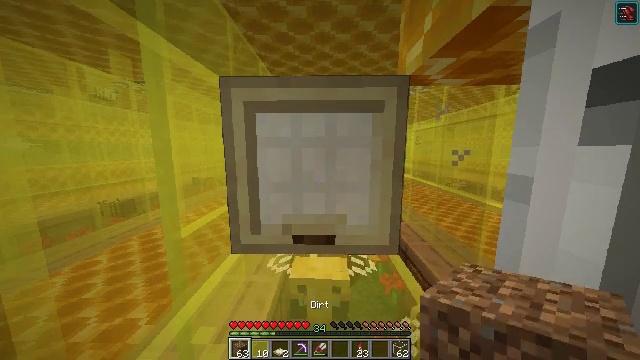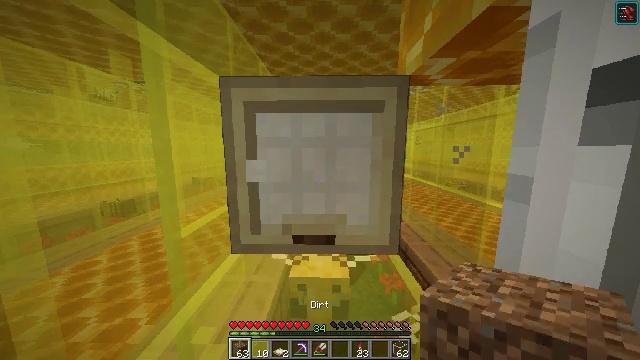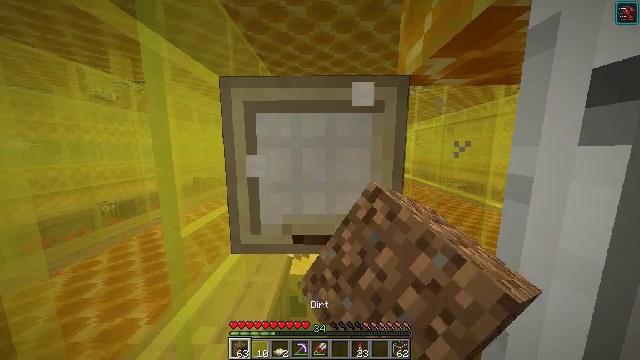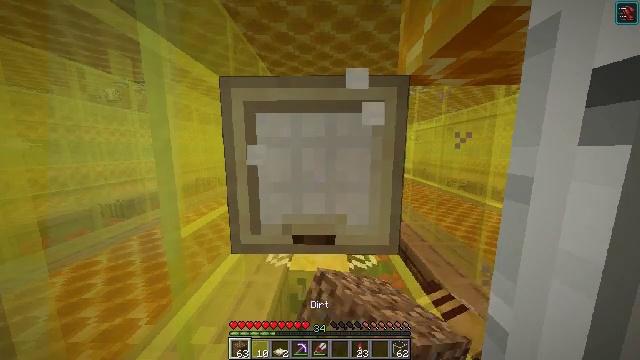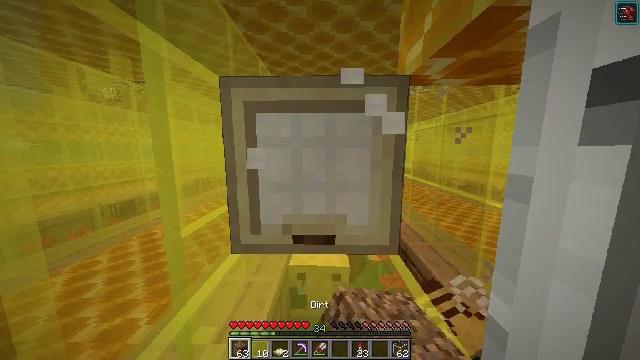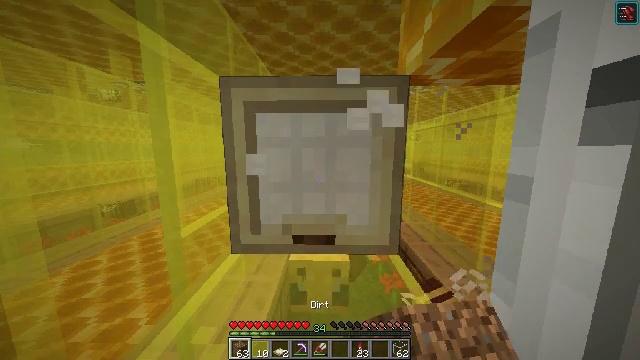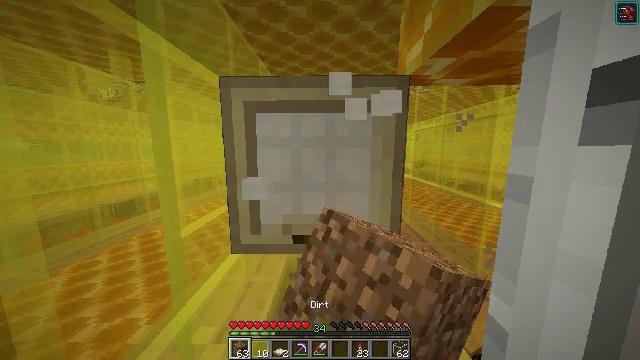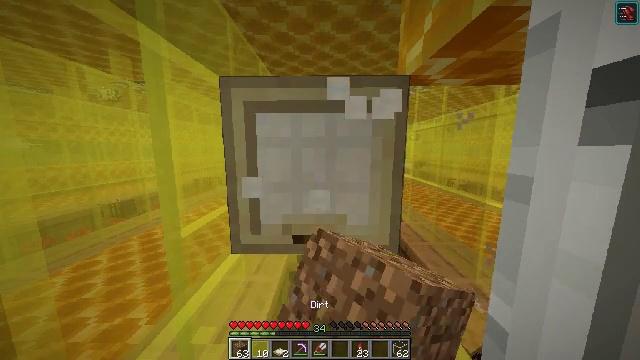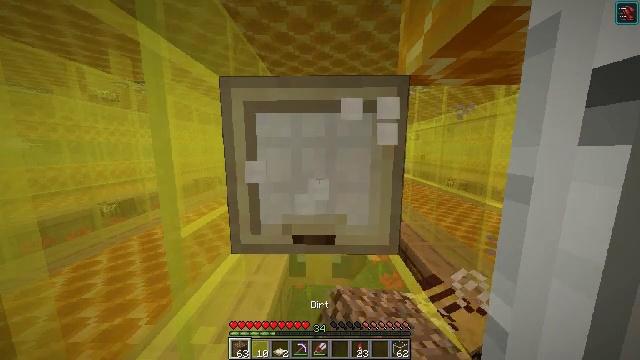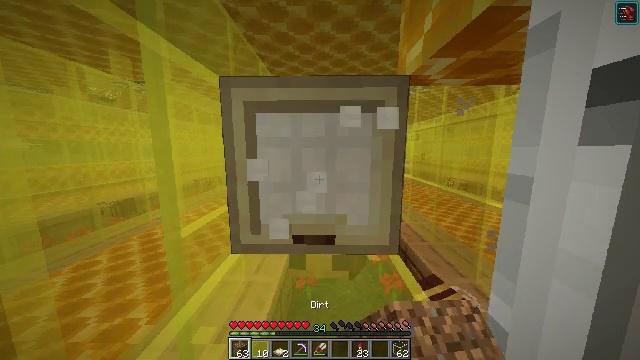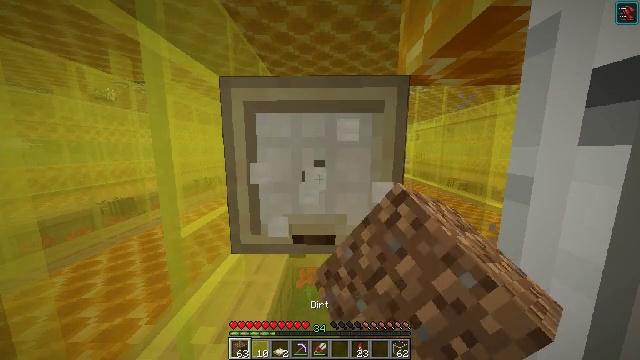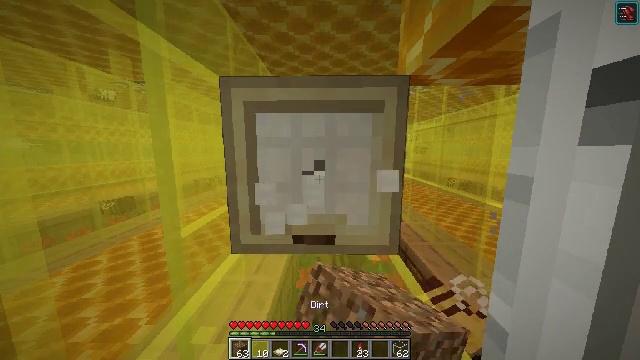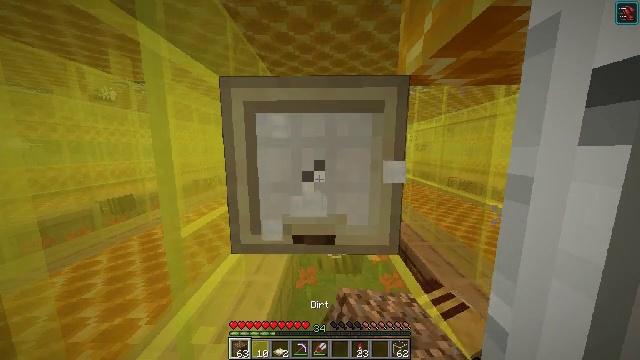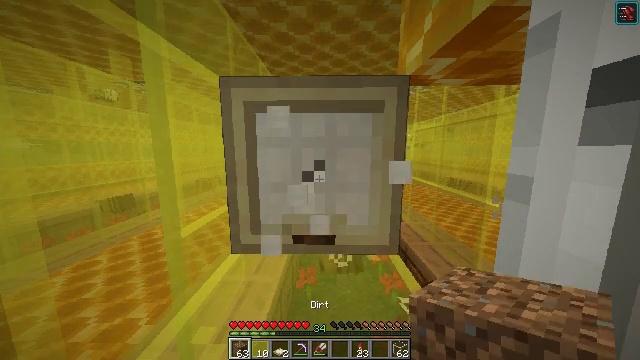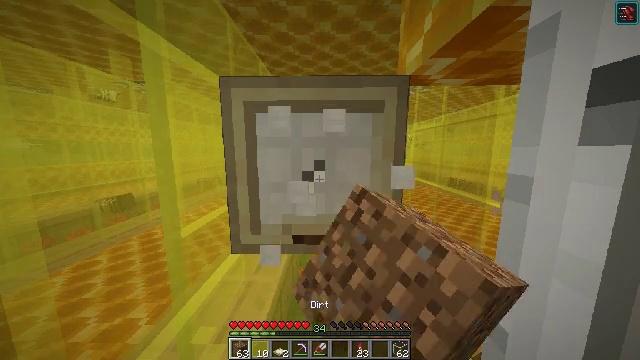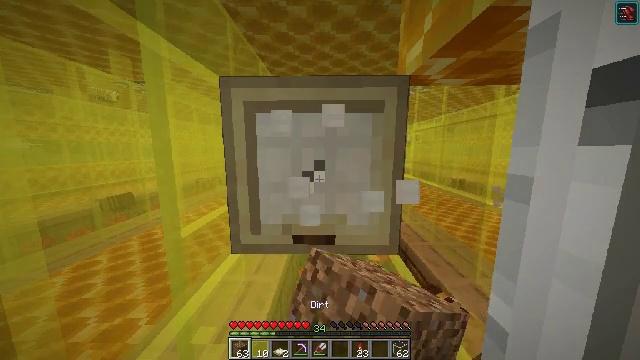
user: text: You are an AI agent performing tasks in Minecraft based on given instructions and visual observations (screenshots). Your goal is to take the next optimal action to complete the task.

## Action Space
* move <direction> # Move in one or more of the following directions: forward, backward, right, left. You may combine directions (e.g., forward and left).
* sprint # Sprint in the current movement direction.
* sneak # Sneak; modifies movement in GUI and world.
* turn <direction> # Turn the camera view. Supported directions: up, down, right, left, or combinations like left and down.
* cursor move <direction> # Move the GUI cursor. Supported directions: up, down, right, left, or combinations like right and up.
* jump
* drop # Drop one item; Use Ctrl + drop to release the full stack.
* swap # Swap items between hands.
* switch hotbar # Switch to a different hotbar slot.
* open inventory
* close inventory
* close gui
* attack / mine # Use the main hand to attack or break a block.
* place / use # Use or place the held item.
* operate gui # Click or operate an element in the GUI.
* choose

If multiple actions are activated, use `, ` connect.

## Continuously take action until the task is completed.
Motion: motion action
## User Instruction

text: Break down the birch trapdoor to collect it.
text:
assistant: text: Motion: attack / mine
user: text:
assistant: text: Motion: attack / mine
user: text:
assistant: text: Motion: attack / mine
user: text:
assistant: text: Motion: attack / mine
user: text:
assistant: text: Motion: attack / mine
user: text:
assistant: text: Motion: attack / mine
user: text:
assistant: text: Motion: attack / mine
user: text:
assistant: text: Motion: attack / mine
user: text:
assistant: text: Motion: attack / mine
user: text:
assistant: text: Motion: attack / mine
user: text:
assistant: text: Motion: attack / mine
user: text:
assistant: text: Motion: attack / mine
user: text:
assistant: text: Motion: attack / mine
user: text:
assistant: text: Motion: attack / mine
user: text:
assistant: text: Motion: attack / mine
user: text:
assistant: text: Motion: attack / mine
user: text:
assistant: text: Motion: attack / mine
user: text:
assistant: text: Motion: no_op
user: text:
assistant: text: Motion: no_op
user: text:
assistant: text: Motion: no_op
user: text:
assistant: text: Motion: no_op
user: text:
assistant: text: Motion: open inventory
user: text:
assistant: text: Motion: open inventory
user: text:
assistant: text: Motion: no_op
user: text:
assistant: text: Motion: cursor move right
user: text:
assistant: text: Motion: cursor move right and down
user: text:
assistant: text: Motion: cursor move right
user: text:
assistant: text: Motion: no_op
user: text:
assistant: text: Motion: no_op
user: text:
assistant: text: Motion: no_op